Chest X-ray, AP view. Patient: 75 years old, sex F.
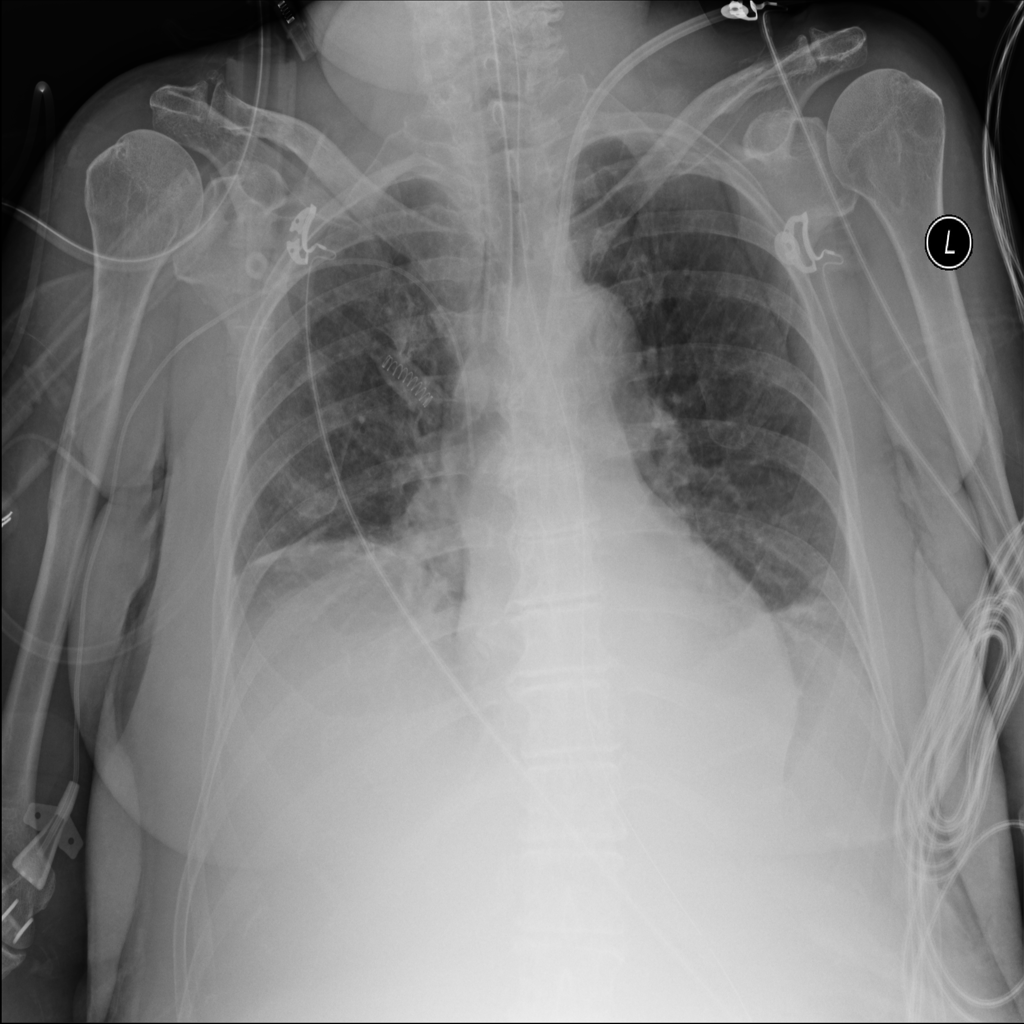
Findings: Atelectasis